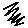
Label: zigzag